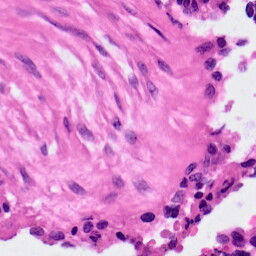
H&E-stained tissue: Ovarian